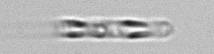
Label: Cerataulina_pelagica